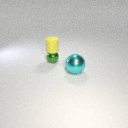
small yellow rubber cylinder above small green metal sphere